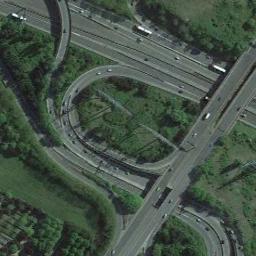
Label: overpass